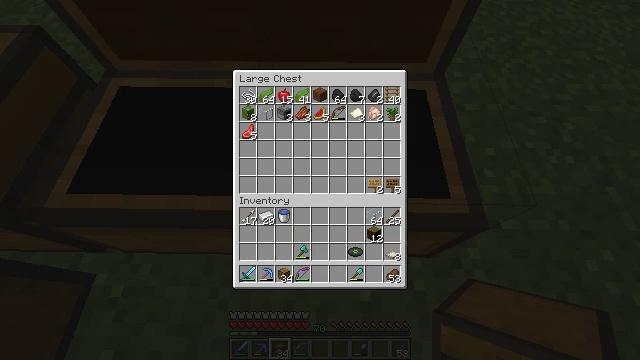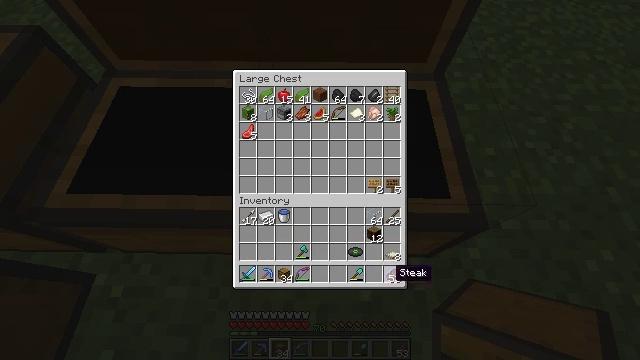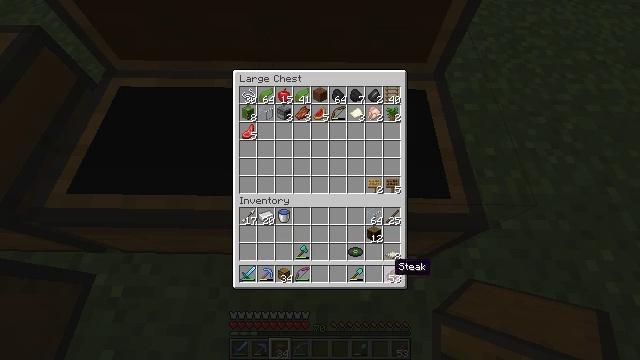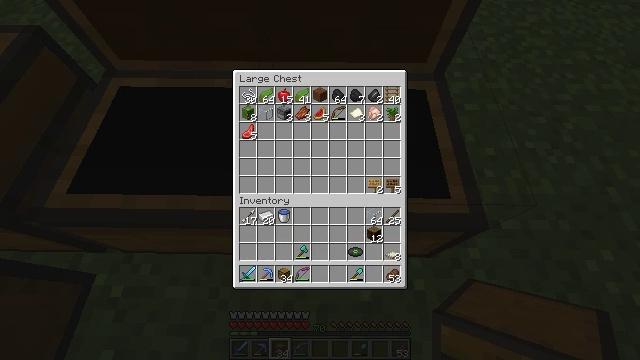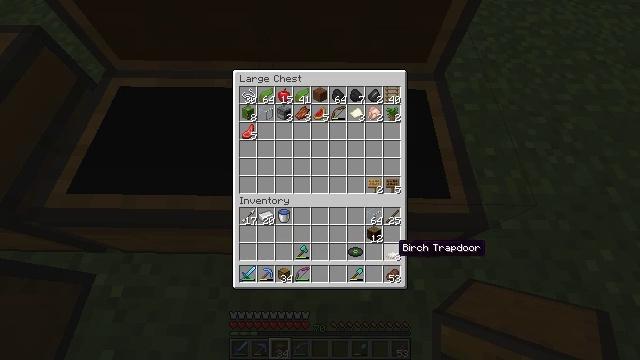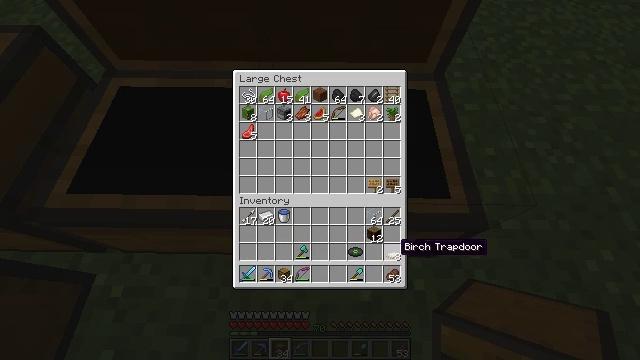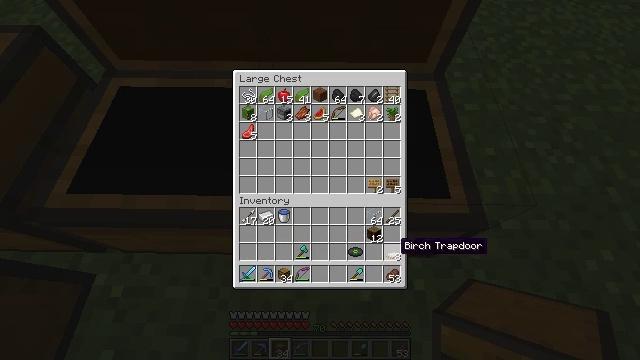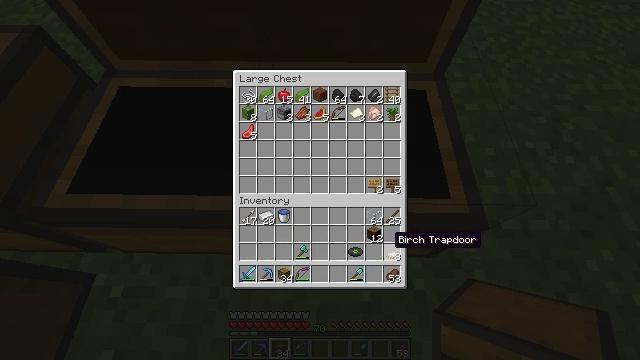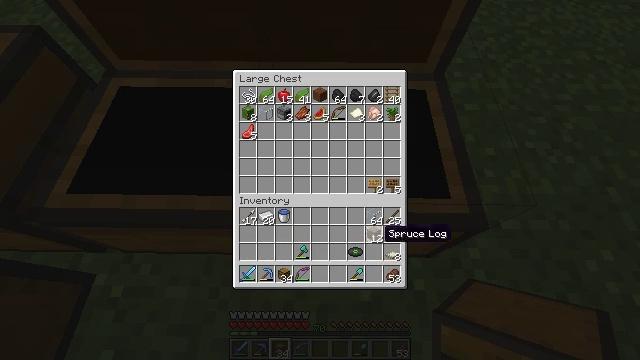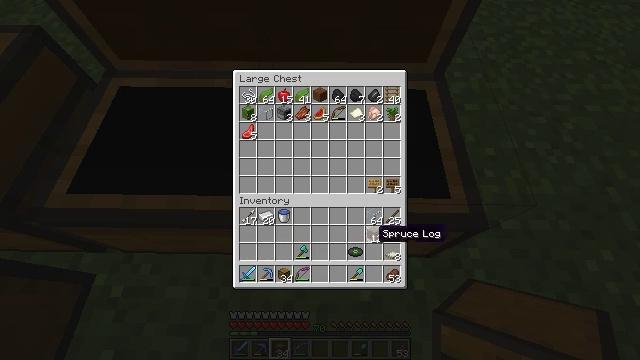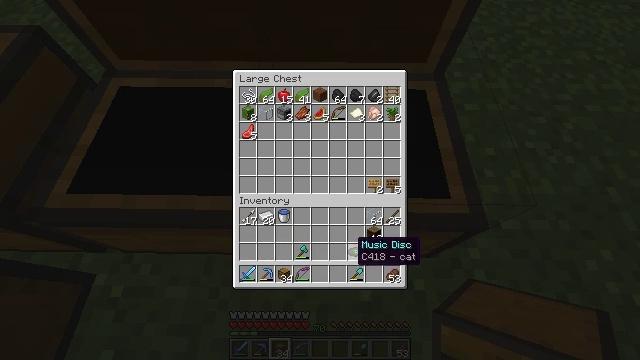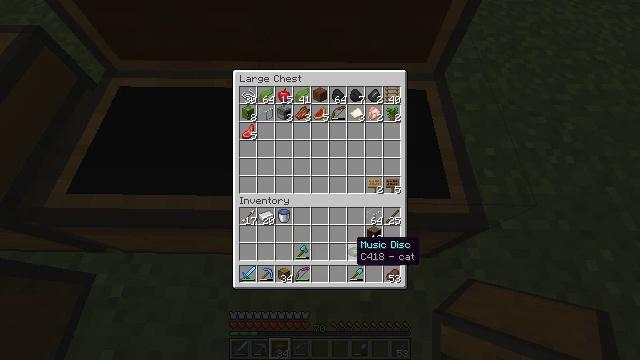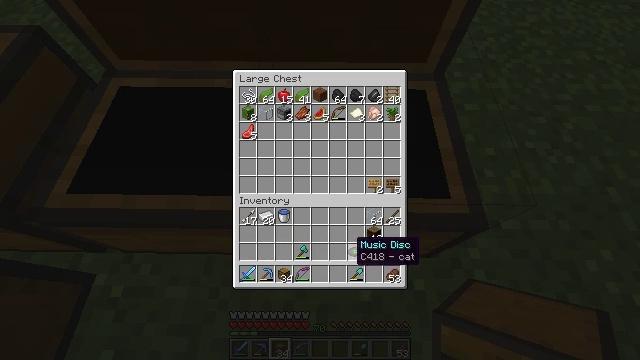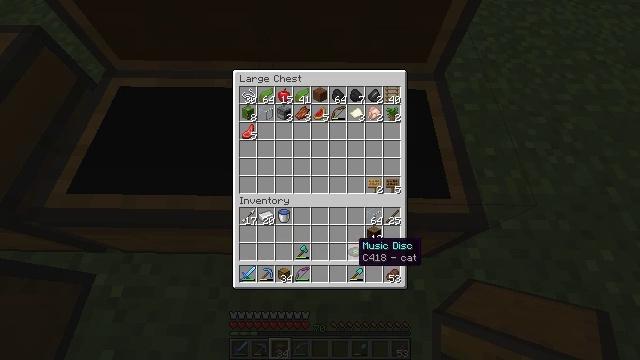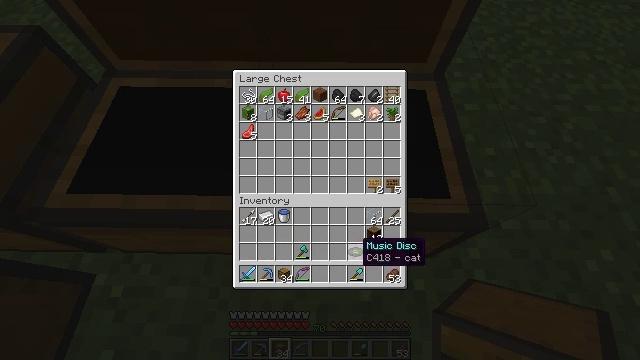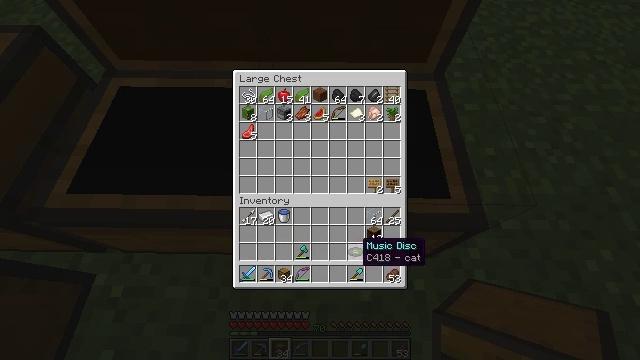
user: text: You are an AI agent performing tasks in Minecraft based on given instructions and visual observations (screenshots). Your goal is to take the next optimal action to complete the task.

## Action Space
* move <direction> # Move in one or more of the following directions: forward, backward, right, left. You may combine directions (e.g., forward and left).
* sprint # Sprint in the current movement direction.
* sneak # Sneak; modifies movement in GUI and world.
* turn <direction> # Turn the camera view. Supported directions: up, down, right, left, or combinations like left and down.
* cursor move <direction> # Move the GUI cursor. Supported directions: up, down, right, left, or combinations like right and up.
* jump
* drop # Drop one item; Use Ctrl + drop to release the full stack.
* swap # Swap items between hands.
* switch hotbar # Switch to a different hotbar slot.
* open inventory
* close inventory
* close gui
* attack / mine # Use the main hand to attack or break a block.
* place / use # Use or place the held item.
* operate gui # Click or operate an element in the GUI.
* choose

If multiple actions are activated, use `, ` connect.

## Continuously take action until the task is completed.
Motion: motion action
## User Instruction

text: Break the furnace to move it.
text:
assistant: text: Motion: sneak
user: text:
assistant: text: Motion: sneak
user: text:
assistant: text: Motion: sneak, turn up
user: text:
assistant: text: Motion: sneak, turn up
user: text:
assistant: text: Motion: sneak
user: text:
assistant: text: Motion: sneak
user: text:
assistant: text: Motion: sneak
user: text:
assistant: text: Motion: sneak, turn left
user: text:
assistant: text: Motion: sneak
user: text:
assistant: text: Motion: sneak, turn left and down
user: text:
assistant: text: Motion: sneak
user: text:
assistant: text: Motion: sneak
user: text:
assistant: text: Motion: sneak
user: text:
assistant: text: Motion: sneak
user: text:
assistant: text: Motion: sneak
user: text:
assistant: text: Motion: sneak
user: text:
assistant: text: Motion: sneak
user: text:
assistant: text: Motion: sneak
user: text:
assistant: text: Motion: sneak, attack / mine
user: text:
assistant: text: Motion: sneak, attack / mine
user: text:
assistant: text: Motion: sneak, attack / mine
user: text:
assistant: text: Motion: sneak
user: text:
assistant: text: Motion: sneak
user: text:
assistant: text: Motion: sneak
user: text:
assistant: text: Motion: sneak
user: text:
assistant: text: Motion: sneak
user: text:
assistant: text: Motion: no_op
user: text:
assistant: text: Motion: no_op
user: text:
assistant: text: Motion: turn left
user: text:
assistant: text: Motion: turn left